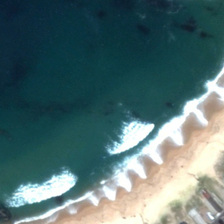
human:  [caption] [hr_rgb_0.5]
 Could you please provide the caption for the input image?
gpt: a yellow ribbon beach is near blue ocean with some white waves .

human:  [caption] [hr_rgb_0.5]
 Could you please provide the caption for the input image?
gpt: a yellow ribbon beach is near blue ocean with some white waves .

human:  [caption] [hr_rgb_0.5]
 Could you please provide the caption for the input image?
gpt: a yellow ribbon beach is near blue ocean with some white waves .

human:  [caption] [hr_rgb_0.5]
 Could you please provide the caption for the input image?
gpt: a yellow ribbon beach is near blue ocean with some white waves .

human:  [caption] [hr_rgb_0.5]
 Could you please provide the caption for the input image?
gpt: a yellow ribbon beach is near blue ocean with some white waves .